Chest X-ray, AP view. Patient: 13 years old, sex M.
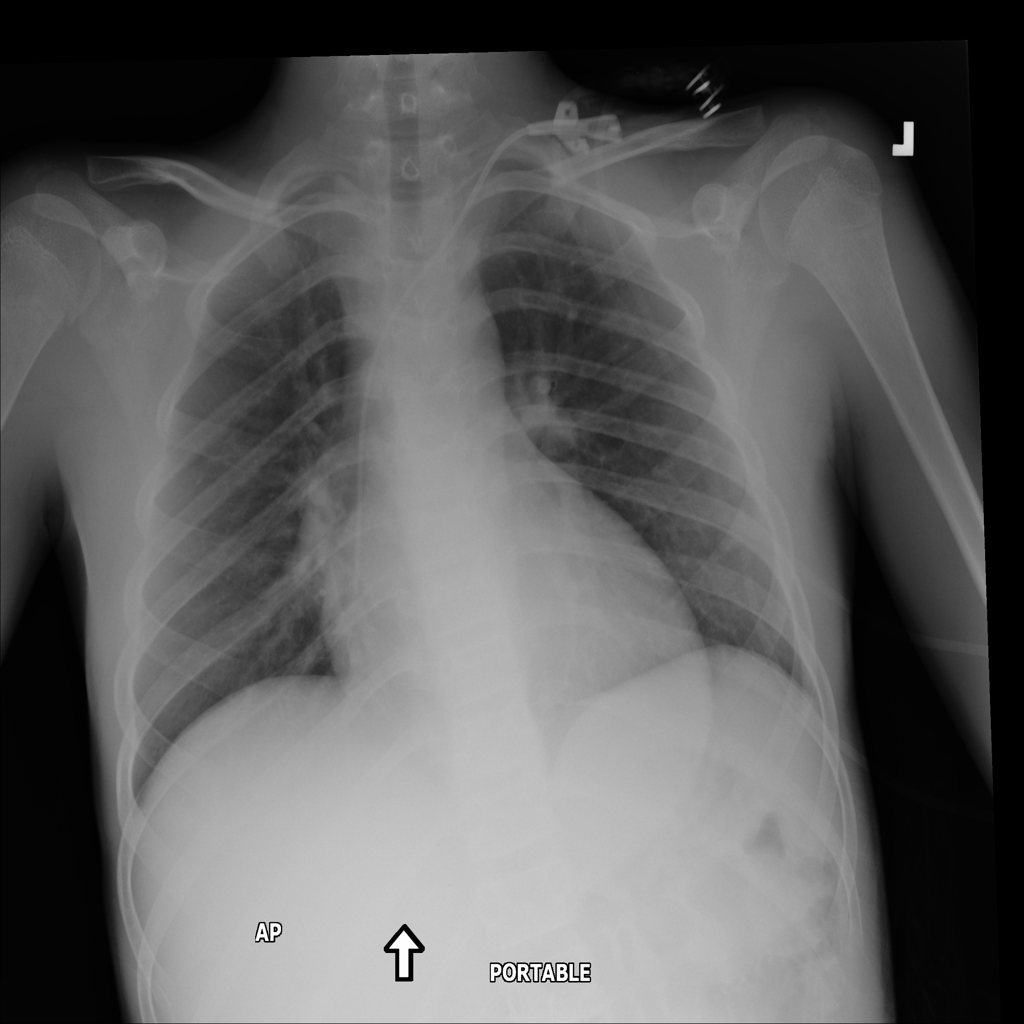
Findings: No Finding